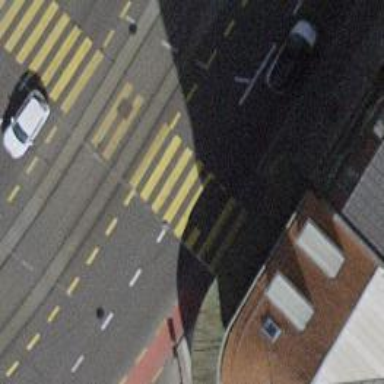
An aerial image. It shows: Road crossing with traffic signals.